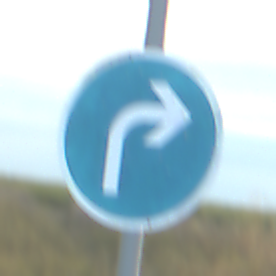
Verkehrszeichen: VorgeschriebeneFahrtrichtungRechts
Umgebung: Outdoor, RoadRail
Tageszeit: SunriseSunset
Wetter: PartlyCloudy
Licht: Natural
Jahreszeit: NotSpecified
Kontrast: MediumContrast